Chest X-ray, PA view. Patient: 64 years old, sex F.
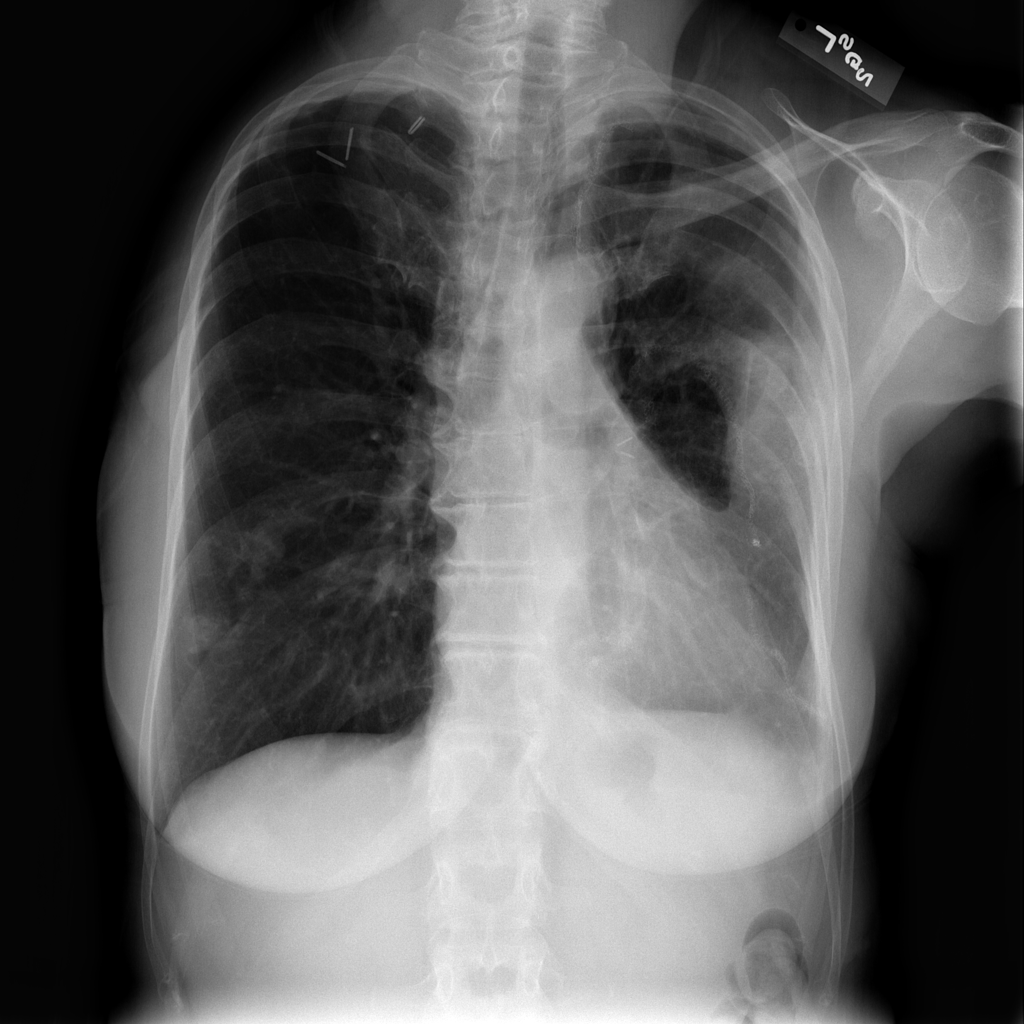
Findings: Consolidation